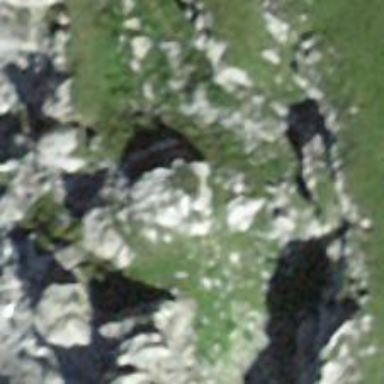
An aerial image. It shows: Natural cliff.